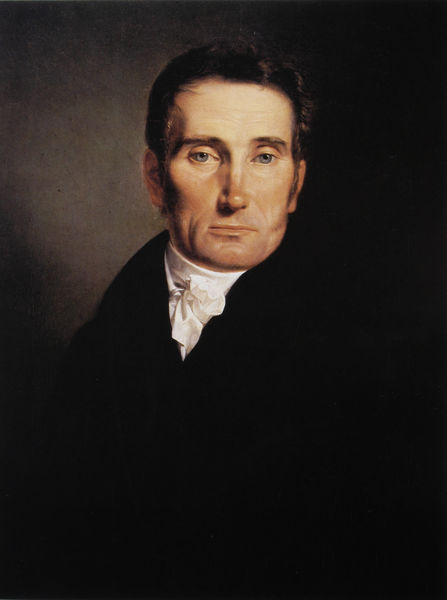
Titel: Herrenbildnis
Künstler: Ferdinand Georg Waldmüller
Standort: Zürich
Institution: Galerie Bruno Meissner
Schlagwörter: blau, dunkel, gemälde, kopf, mann, schatten, weiß, grün, braun, frisur, grau, haar, hell, hintergrund, licht, mund, nase, ohr, schwarz, ölbild, blick, eis, rot, schal, tuch, malerei, schleife, alt, anzug, hemd, jacke, wand, augen, band, falten, gesicht, inkarnat, knoten, kragen, mensch, bildnis, herr, portrait, porträt, auge, haare, halbfigur, mantel, realismus, adel, musiker, blaue augen, bruststück, en face, front, frontal, kinn, kontrast, lippen, ohren, traurig, wangen, ausdruck, romantik, frack, falte, steif, realistisch, ernst, streng, grimmig, halstuch, fliege, gehrock, schick, schwarze haare, courbet, konturen, hässlich, koteletten, schlaglicht, arzt, dunkler hintergrund, ölmalerei, kotletten, daumier, biedermeier, abwesend, wangenknochen, frontalansicht, wohlhabend, müde, blauäugig, dunkle haare, repräsentation, skeptisch, naturalistisch, männerportrait, brusttuch, detailgetreu, dunkler mantel, dünnlippig, ein bisschen iraonie, herrisch, jun, kantik, karwatte, lachfalte, manterl, markante nase, milet, schlaife, schmale lippen, schmallippig, selbstbewusst, weißer kragen, weißes hemd, graf, fronatl, enttäuscht, portärt, kaukasisch, blasiert, ohne bart, trfairig